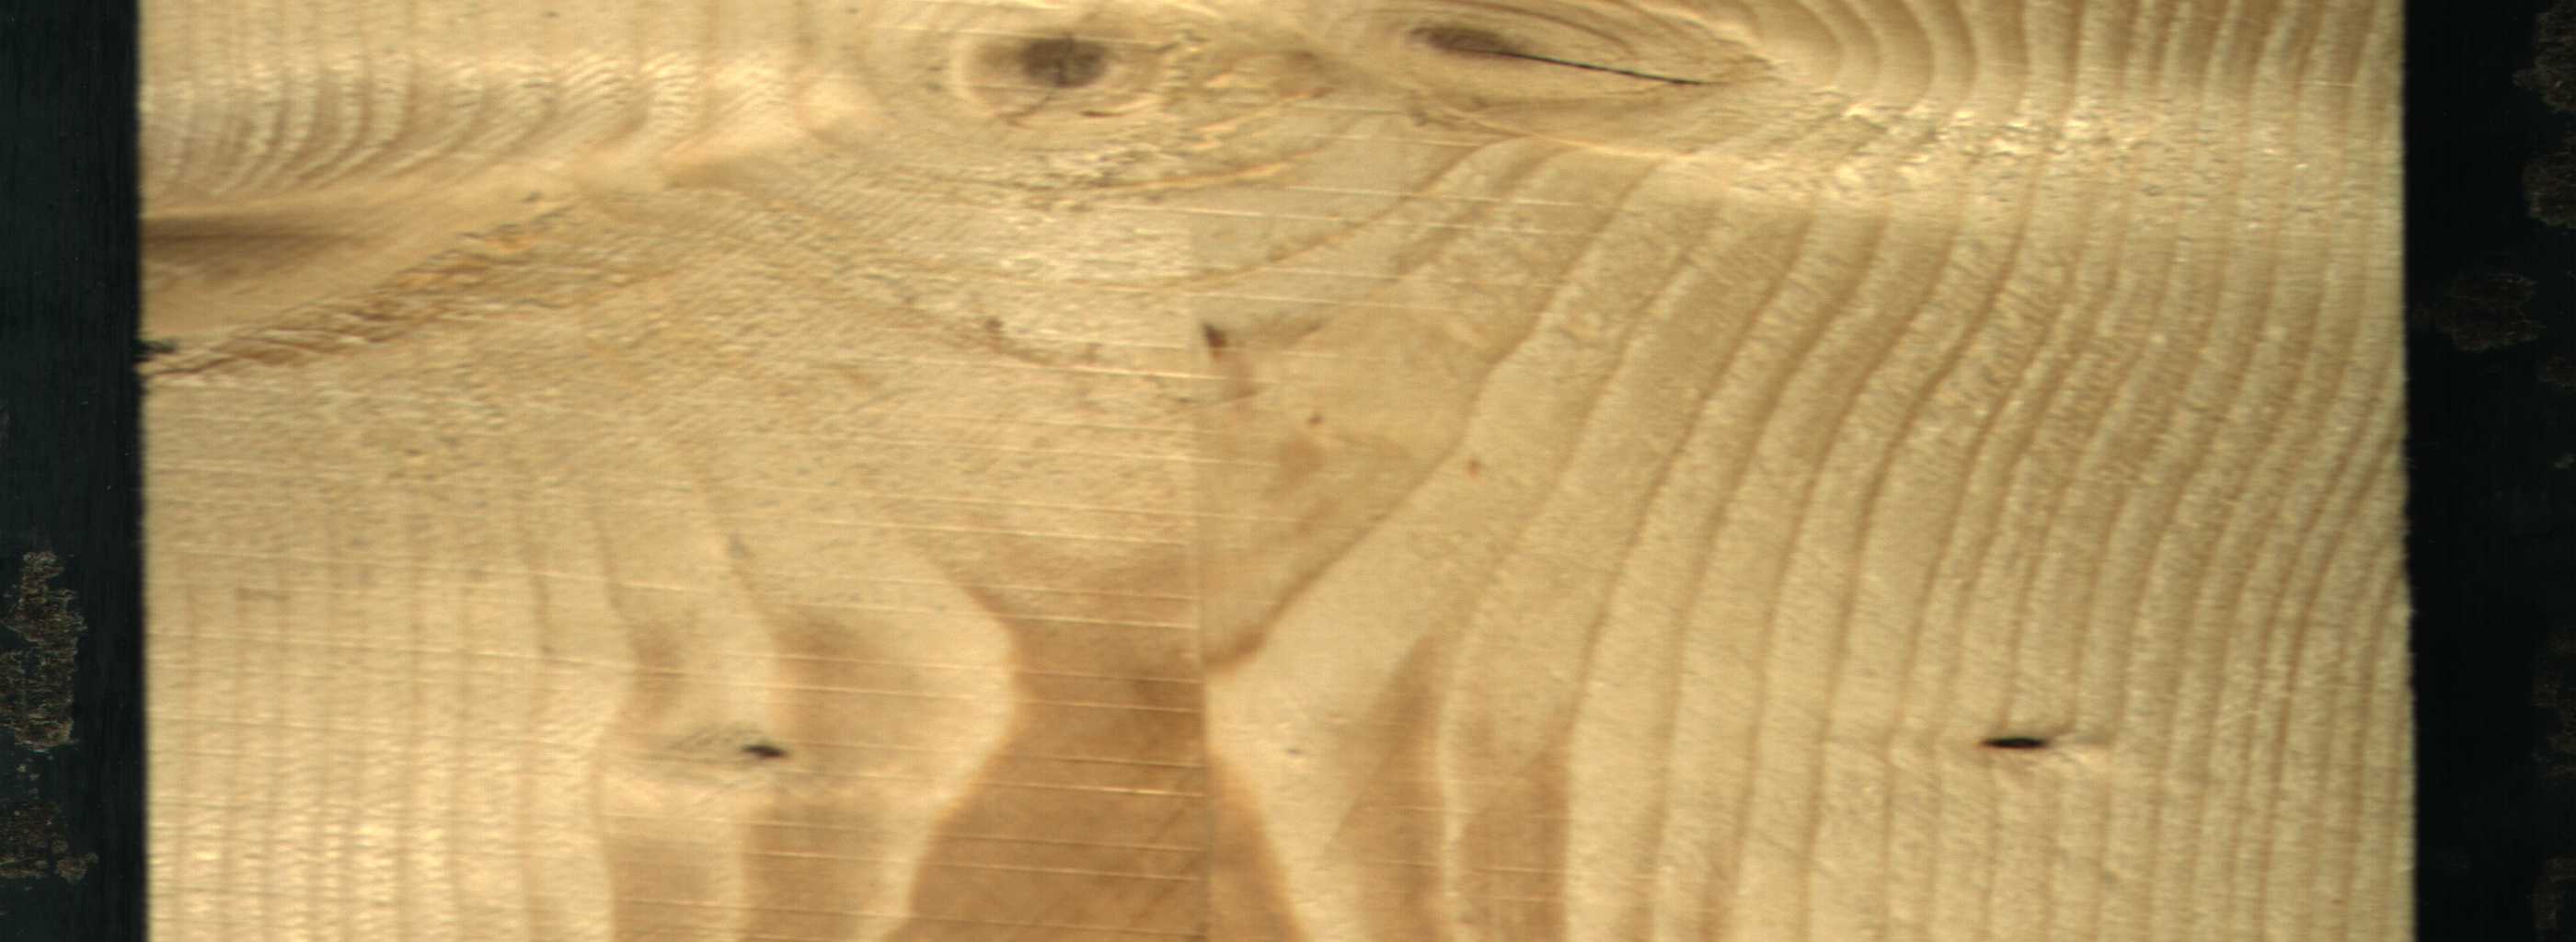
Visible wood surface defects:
knot_with_crack
Dead_Knot
Live_Knot
Live_Knot
Live_Knot